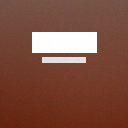
Screen state: on